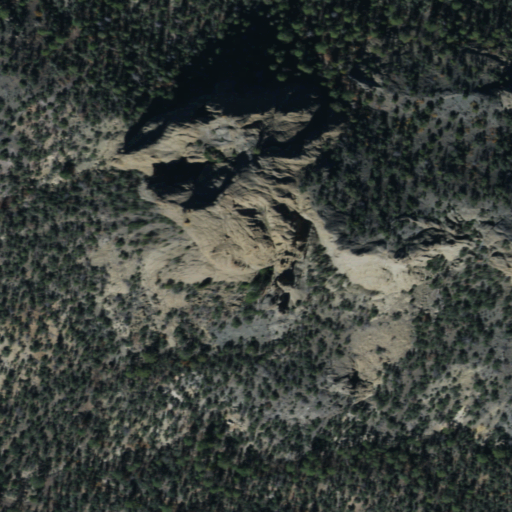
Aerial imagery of mountain in Arizona named Ata Deeza containing evergreen forest and shrub